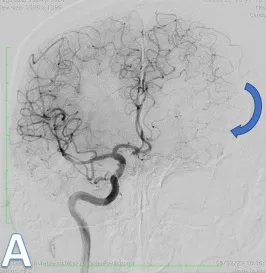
Digital subtraction angiography (DSA). Posteroanterior projection from right ICA shows pial collateral circulation (blue arrow) from left ACA to left MCA (A).
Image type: radiology (ct)